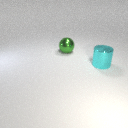
large green metal sphere to the left of large cyan metal cylinder